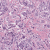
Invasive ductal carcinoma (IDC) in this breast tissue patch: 1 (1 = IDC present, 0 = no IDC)